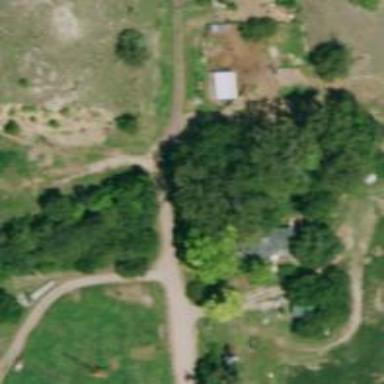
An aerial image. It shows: Driveway leading to service road.